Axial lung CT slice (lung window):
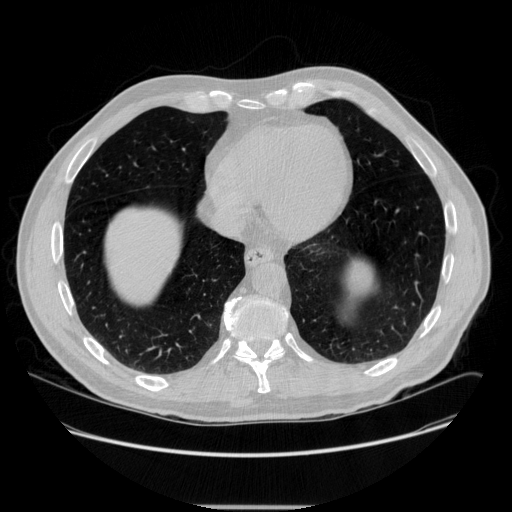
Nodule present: no